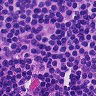
Metastatic tissue present: no